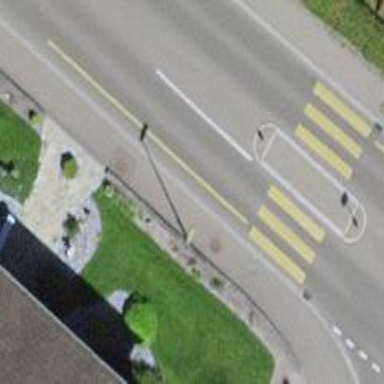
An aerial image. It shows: Uncontrolled zebra crossing with central island.